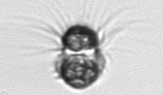
Label: Mesodinium